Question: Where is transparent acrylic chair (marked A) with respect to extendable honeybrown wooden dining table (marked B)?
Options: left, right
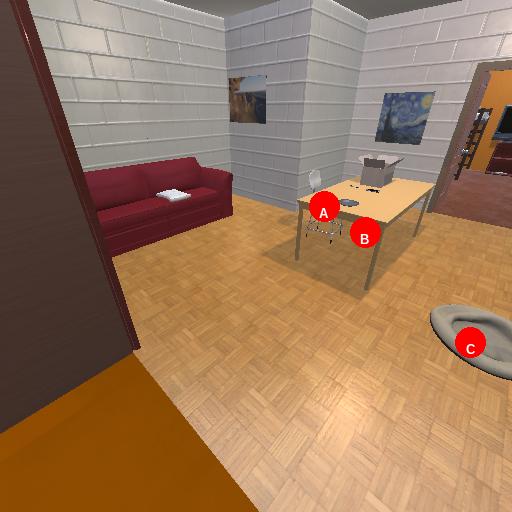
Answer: left